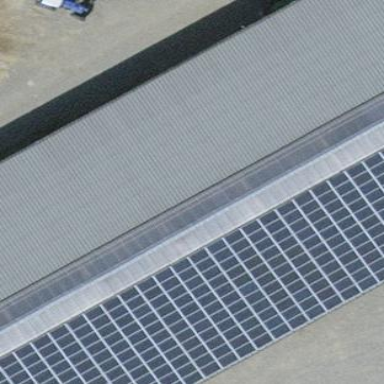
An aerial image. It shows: Solar power generator using photovoltaic method with solar photovoltaic panel types.